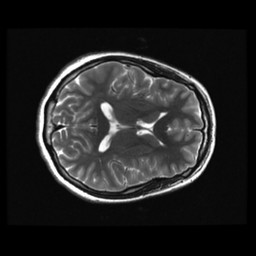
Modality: T2w
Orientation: axial
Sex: female
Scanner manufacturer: ge
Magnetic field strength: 3 T
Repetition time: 5 s
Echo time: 0.1012 s